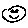
Label: smiley face